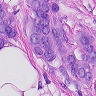
Metastatic tissue present: yes